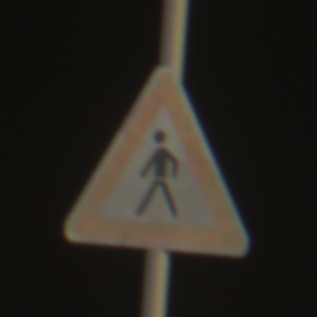
Verkehrszeichen: FussgaengerRechts
Umgebung: Outdoor, Urban
Tageszeit: SunriseSunset
Wetter: PartlyCloudy
Licht: Natural
Jahreszeit: NotSpecified
Kontrast: LowContrast